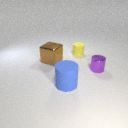
large brown metal cube in front of small yellow rubber cylinder